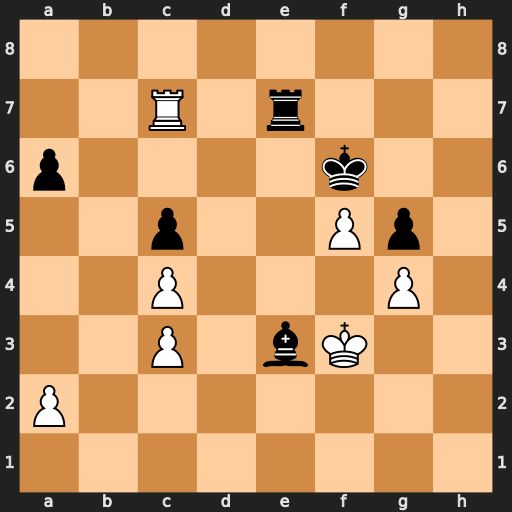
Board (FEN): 8/2R1r3/p4k2/2p2Pp1/2P3P1/2P1bK2/P7/8
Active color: w
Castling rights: -
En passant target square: -
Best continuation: Rxe7 Kxe7 Kxe3